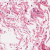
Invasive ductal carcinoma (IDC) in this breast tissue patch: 0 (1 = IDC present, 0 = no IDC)